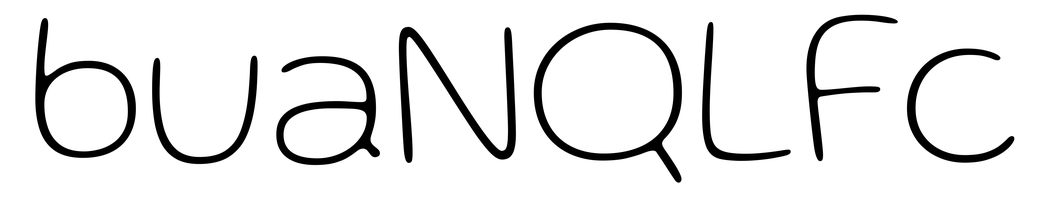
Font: Gluten_Thin